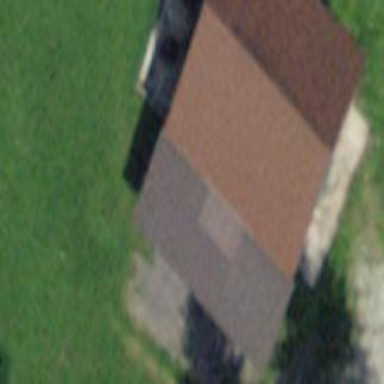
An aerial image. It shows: Barn.